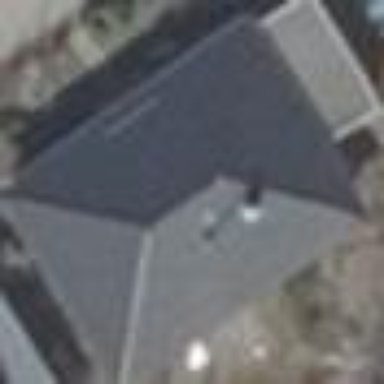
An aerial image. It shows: House with hipped roof in dark grey color. The roof is oriented along the building.